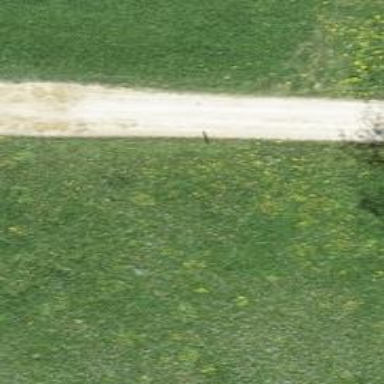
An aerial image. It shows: Unclassified road with grade 2 track type.